Question: Here's my implementation of Kadane's algorihm that I wrote OCaml:
'''
let rec helper max_now max_so_far f n index =
if n < index then max_so_far
else if max_now + f index < 0
then helper 0 max_so_far f n (index+1)
else helper (max_now + (f index))
(max max_so_far (max_now + (f index))) f n (index+1)
let max_sum f n = helper 0 0 f n 1
'''
Now I want to prove formally that it is correct. My code's specification:
The function f for arguments 1 to n returns an integer.
The function max_sum with parametres f n should return the biggest sum
of sums:

Where 1<=a<=b<=n.
You don't need to analyse my code - I'm just trying to prove that Kadane's algorithm works using induction. The problem is I don't know how to approach this problem - proving simple procedures like factoring or factorials is quite straightforward but when it comes to something more abstract like finding the subarray with maximum sum I don't even know where to start. Any hints?
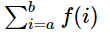
Answer: The basis of the induction won't go through, since the algorithm and the specification disagree on whether an empty subarray (having sum 0) is allowed. I'm going to follow the specification, which disallows empty subarrays.
The inductive step is as follows. For all 'k', define
'''
max_now = max_{a in 1..k } sum_{i in a..k } f(i)
max_now' = max_{a in 1..k+1} sum_{i in a..k+1} f(i)
max_so_far = max_{b in 1..k } max_{a in 1..b} sum_{i in a..b} f(i)
max_so_far' = max_{b in 1..k+1} max_{a in 1..b} sum_{i in a..b} f(i).
'''
We need to show that
'''
max_now' = max(max_now, 0) + f(k+1)
max_so_far' = max(max_so_far, max_now').
'''
Both equalities are proved by splitting a 'max'.
'''
max_now' = max_{a in 1..k+1} sum_{i in a ..k+1} f(i)
= max( max_{a in 1..k } sum_{i in a ..k+1} f(i),
sum_{i in k+1..k+1} f(i))
= max((max_{a in 1..k } sum_{i in a ..k } f(i)) + f(k+1),
f(k+1))
= max(max_now, 0) + f(k+1)
max_so_far' = max_{b in 1..k+1} max_{a in 1..b } sum_{i in a..b } f(i)
= max(max_{b in 1..k } max_{a in 1..b } sum_{i in a..b } f(i),
max_{a in 1..k+1} sum_{i in a..k+1} f(i))
= max(max_so_far, max_now')
'''